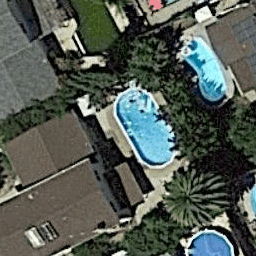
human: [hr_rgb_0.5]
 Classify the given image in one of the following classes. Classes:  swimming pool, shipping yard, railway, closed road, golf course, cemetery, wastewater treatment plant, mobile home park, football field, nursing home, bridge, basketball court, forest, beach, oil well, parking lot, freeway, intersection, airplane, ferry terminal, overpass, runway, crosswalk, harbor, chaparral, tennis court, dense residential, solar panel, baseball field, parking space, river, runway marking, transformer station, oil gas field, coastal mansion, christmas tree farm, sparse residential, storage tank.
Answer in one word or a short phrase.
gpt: swimming pool